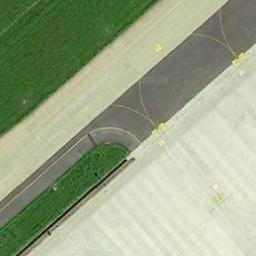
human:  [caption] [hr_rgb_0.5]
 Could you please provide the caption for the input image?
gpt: The runway goes through the lawn and an open area is next to the runway .

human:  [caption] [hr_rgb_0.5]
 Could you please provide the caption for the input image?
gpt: The runway is on the grass next to the bare land .

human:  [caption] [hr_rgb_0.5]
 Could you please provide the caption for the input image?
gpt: There is a green lawn next to the runway, And a concrete floor is attached to one side of the runway .

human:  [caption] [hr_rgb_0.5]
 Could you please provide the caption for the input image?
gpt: The runway is surrounded by grass .

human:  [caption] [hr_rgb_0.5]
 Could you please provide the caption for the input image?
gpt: There are green lawns beside the runway .